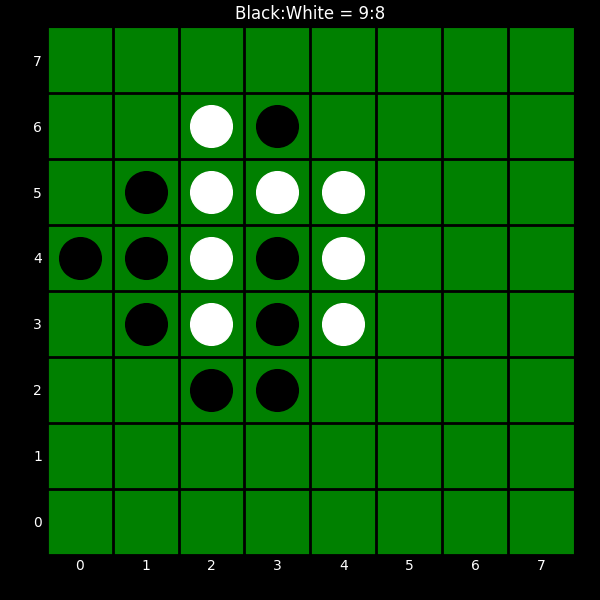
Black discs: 9
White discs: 8